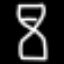
Label: hourglass